Question: I am using jqgrid.
I really need help with this, and have no clue how to do it, but i am sure its possible... can any one give me even a partial answer? were to start from?
I now have a requirement saying that for searching and filtering the grid I dont want the regular model form pop op thing opening, instead the filter should be open when entering the page but not as a pop up form , but should be on the top of the page but still have all the functions to it.
Needs to look like this:

And again having the select tag filled with the correct information (like they do in the popup form) and when clicking on "Save" it should send the request to the server, like regular.
Is this possible?
*******EDIT*******
The only thing i basically need is to have the filter with out the dialog part of it.
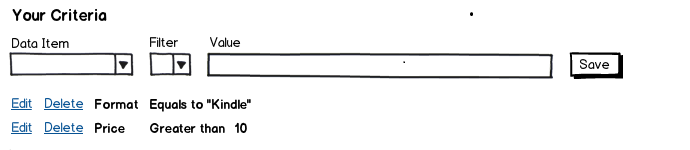
Answer: The solution of the problem for the old searching dialog you can find <URL>. I modified the demo to the current implementation of the searching dialog in the jqGrid.
You can see the results on <URL>:

The corresponding code is below:
'''
var $grid = $('#list');
// create the grid
$grid.jqGrid({
// jqGrid opetions
});
// set searching deafauls
$.extend($.jgrid.search, {multipleSearch: true, multipleGroup: true, overlay: 0});
// during creating nevigator bar (optional) one don't need include searching button
$grid.jqGrid('navGrid', '#pager', {add: false, edit: false, del: false, search: false});
// create the searching dialog
$grid.jqGrid('searchGrid');
var gridSelector = $.jgrid.jqID($grid[0].id), // 'list'
$searchDialog = $("#searchmodfbox_" + gridSelector),
$gbox = $("#gbox_" + gridSelector);
// hide 'close' button of the searchring dialog
$searchDialog.find("a.ui-jqdialog-titlebar-close").hide();
// place the searching dialog above the grid
$searchDialog.insertBefore($gbox);
$searchDialog.css({position: "relative", zIndex: "auto", float: "left"})
$gbox.css({clear:"left"});
'''